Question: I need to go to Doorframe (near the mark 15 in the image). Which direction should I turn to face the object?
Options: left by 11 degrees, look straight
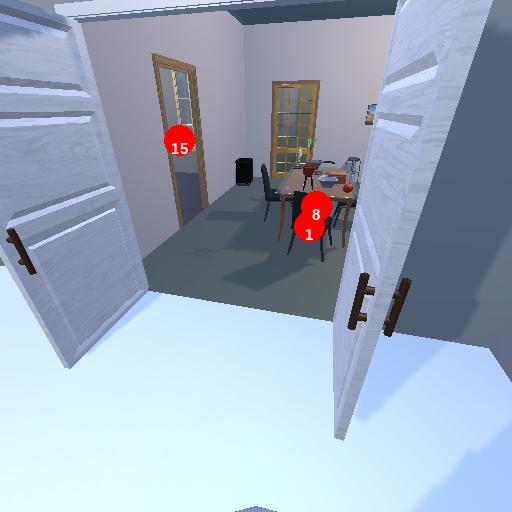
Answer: left by 11 degrees